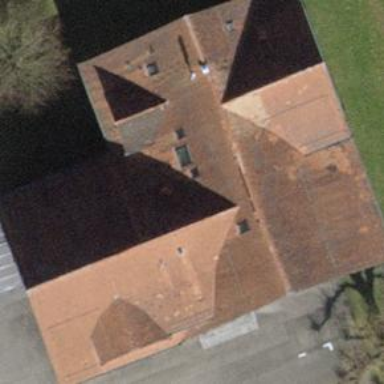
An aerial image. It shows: School building.